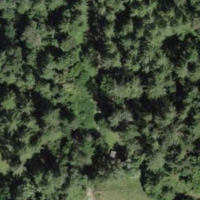
EUNIS habitat code: 44
Species observed at this site:
Primula veris
Saponaria ocymoides
Potentilla recta